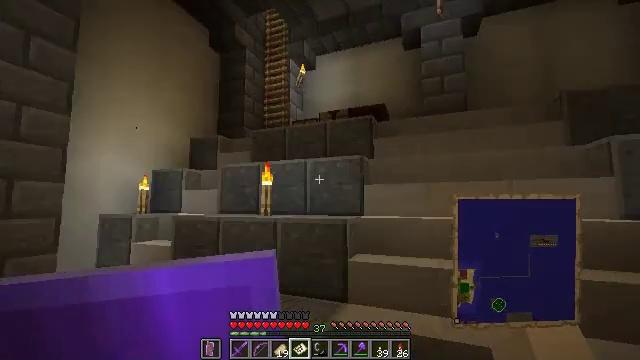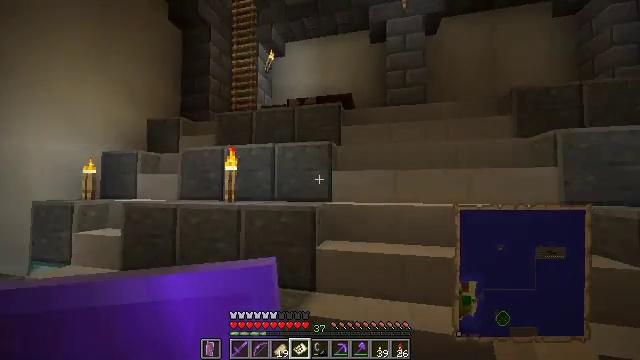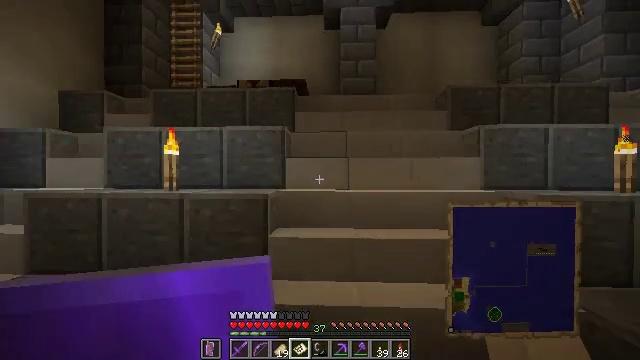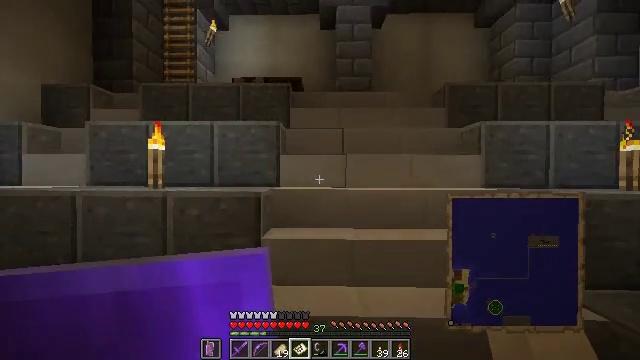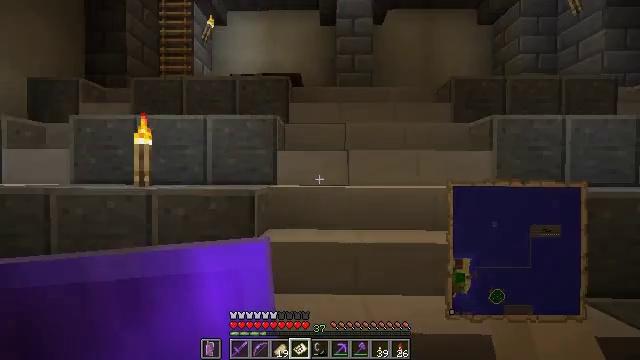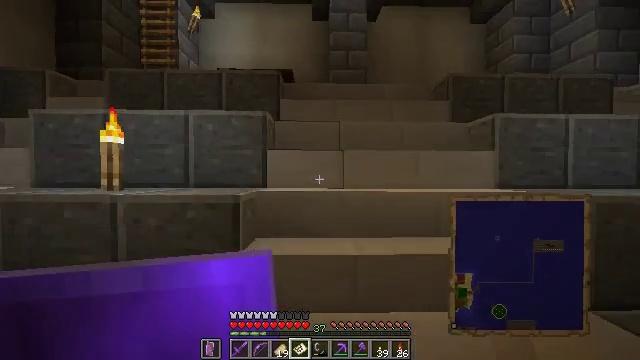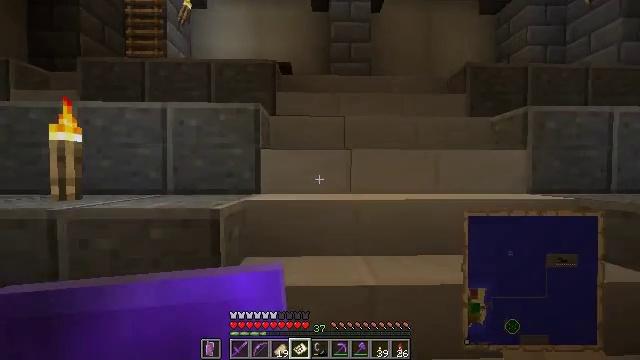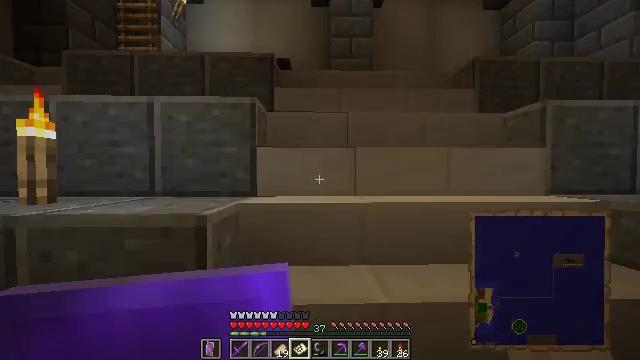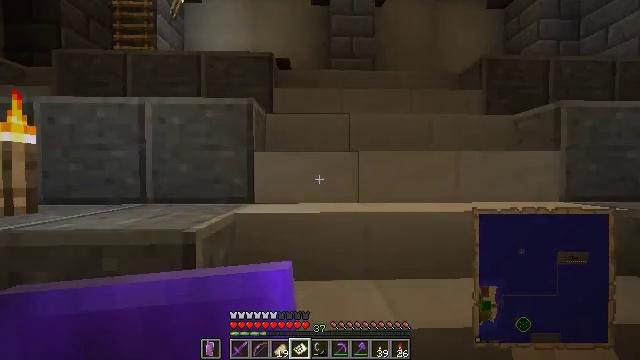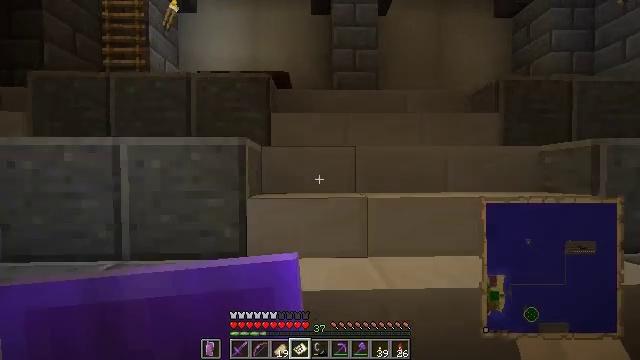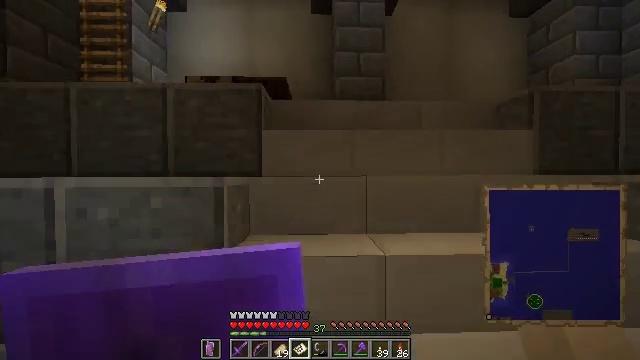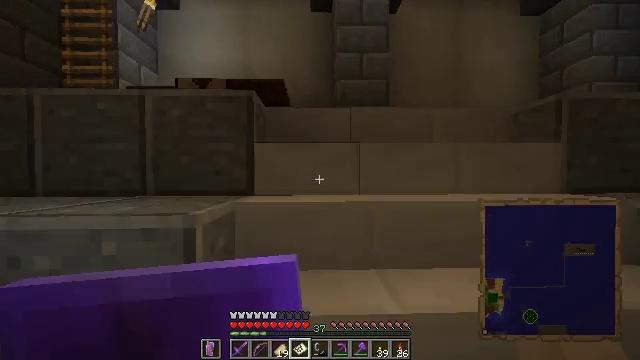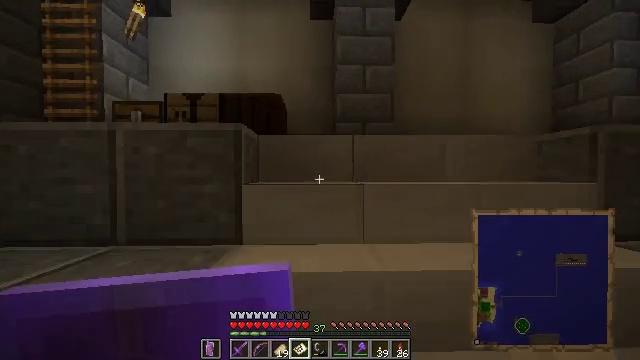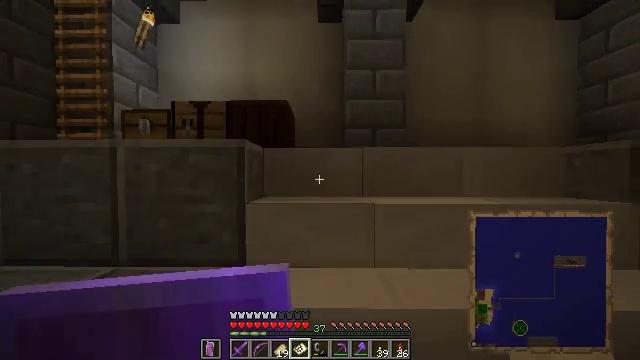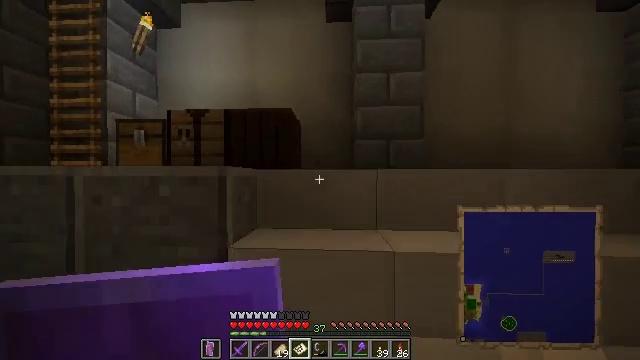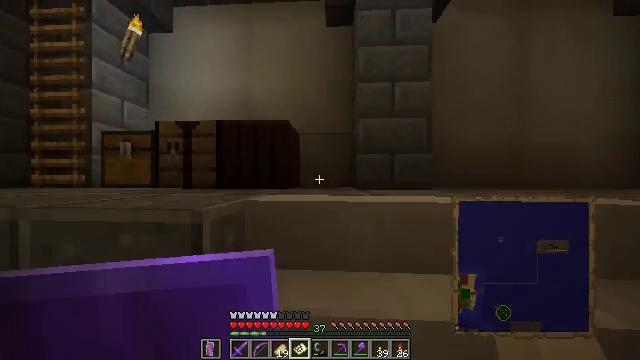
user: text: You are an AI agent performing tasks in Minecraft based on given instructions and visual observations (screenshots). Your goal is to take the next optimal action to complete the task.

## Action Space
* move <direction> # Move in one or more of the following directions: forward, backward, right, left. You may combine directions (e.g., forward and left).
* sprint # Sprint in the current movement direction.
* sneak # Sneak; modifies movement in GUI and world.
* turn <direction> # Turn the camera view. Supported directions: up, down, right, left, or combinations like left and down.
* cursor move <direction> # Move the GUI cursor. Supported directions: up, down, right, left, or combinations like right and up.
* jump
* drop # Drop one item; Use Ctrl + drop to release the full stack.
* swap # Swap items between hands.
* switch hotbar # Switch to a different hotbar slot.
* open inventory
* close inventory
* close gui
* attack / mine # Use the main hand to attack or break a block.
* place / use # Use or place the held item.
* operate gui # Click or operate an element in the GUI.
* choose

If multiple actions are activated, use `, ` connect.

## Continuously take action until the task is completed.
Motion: motion action
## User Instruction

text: Collect bone block by breaking it.
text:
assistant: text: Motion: move forward, sprint, turn right and down
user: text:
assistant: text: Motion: move forward, sprint, turn right and down
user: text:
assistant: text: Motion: move forward, sprint, turn right
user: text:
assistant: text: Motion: move forward, sprint
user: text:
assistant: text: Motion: move forward, sprint, turn right
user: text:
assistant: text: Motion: move forward, sprint
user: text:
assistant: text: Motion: move forward, sprint
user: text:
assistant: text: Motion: move forward, sprint
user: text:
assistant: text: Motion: move forward, sprint
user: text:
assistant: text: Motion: move forward, sprint
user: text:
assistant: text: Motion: move forward, sprint
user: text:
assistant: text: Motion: move forward, sprint
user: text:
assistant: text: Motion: move forward, sprint, turn left
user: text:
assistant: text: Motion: move forward, sprint, turn left
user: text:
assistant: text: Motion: move forward, sprint
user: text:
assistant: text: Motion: move forward, sprint
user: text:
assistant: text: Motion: move forward, sprint
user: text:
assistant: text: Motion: move forward, sprint, turn left
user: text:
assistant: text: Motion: move forward, sprint, turn left and down
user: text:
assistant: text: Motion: move forward, sprint, turn left and down
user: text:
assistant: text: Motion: move forward, sprint, turn left and down
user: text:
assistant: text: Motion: move forward, sprint, turn left and down
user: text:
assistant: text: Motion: move forward, sprint, turn left and down
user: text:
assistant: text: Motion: move forward, sprint, turn left and down
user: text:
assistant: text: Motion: turn left and down
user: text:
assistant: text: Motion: no_op
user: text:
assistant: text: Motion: no_op
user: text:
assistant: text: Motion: no_op
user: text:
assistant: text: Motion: turn right and down
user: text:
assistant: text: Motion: turn right and down